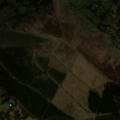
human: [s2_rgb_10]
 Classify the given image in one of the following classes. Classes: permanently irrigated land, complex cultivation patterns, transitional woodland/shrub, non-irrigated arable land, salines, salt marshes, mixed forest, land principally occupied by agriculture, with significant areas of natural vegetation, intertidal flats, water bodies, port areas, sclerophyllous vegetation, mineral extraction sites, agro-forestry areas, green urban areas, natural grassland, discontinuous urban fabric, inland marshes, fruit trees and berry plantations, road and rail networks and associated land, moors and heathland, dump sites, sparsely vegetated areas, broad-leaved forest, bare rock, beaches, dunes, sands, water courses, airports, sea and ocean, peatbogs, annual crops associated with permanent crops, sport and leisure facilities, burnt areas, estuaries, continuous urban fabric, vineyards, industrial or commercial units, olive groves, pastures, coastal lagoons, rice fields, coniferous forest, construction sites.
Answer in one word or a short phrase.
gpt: pastures, land principally occupied by agriculture, with significant areas of natural vegetation, coniferous forest, moors and heathland, transitional woodland/shrub